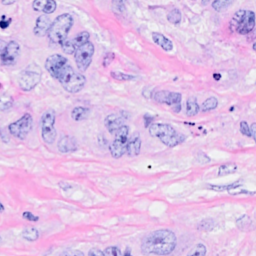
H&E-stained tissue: Breast